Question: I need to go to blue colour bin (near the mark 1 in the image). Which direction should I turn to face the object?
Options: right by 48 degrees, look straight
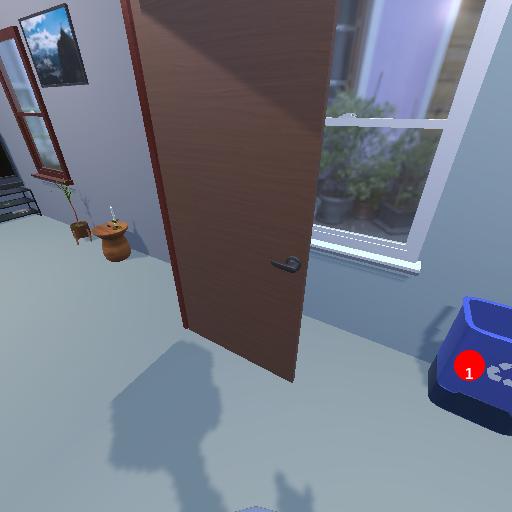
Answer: right by 48 degrees